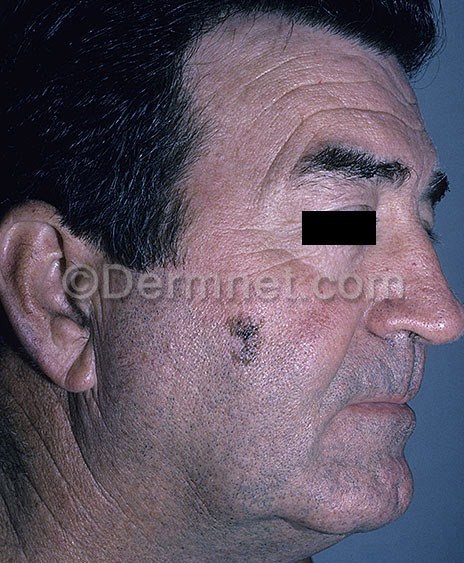
Disease: Melanoma Skin Cancer Nevi and Moles